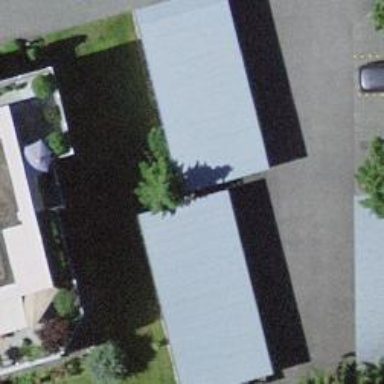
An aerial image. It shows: View of roof of building.